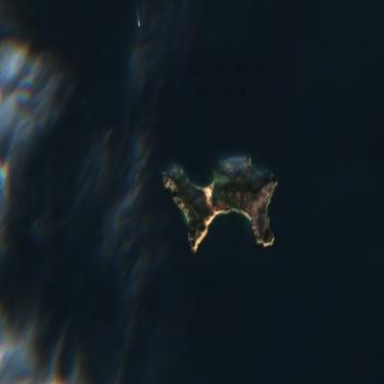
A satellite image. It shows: Island with natural coastline.